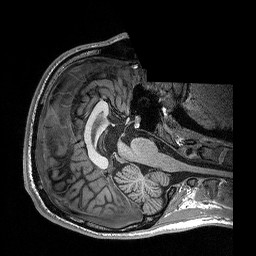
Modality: T1w
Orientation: axial
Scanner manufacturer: siemens
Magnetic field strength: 3 T